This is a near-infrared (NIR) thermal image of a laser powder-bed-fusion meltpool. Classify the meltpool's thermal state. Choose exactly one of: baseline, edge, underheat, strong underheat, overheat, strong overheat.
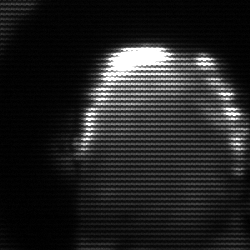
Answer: baseline